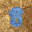
Label: 8